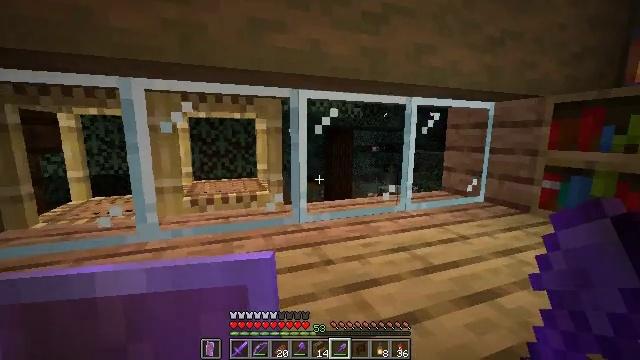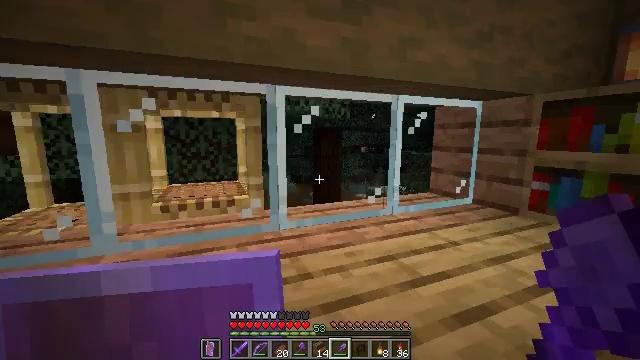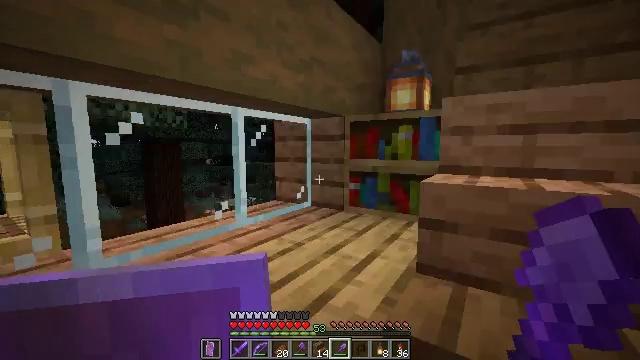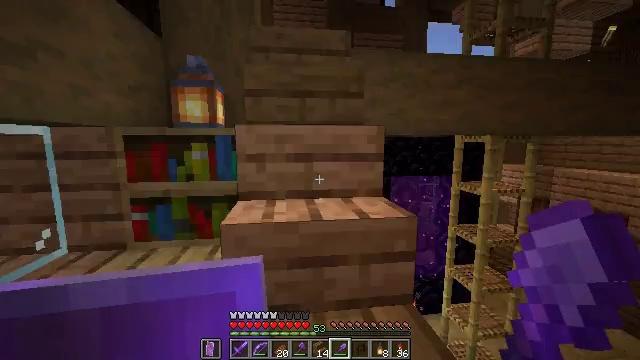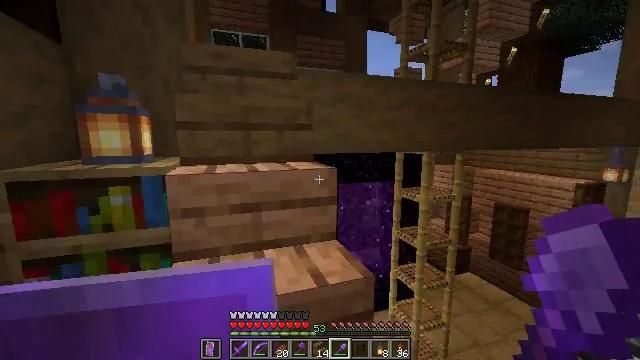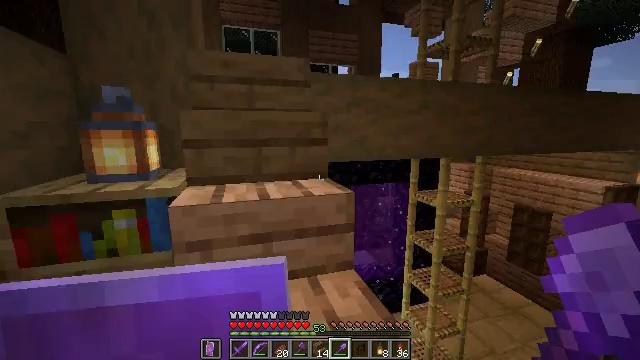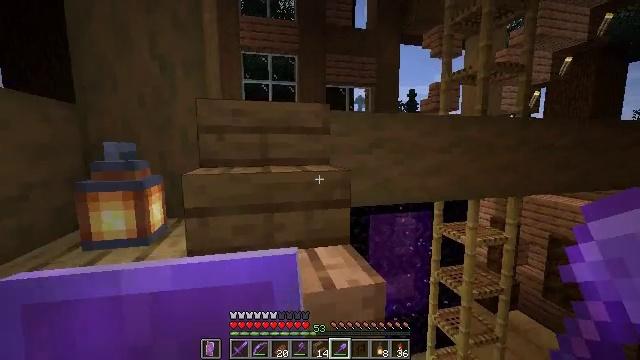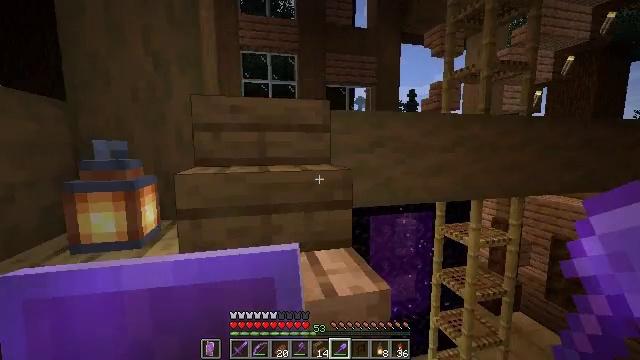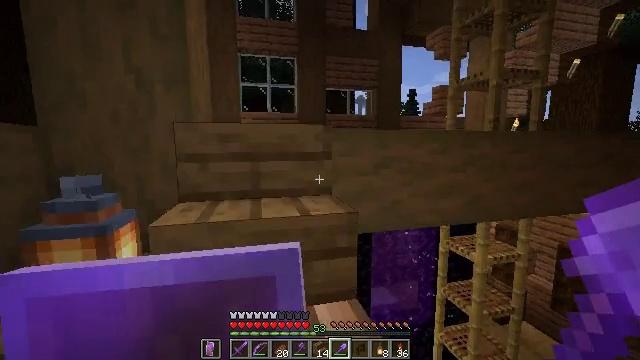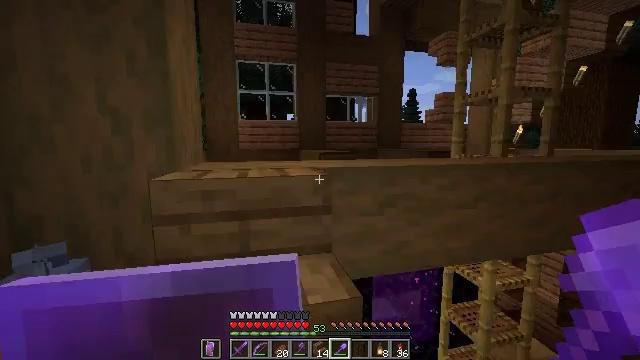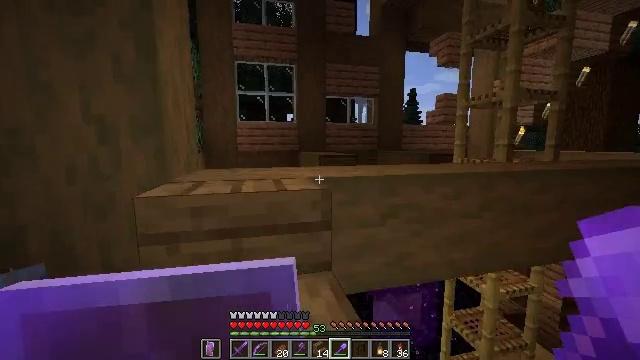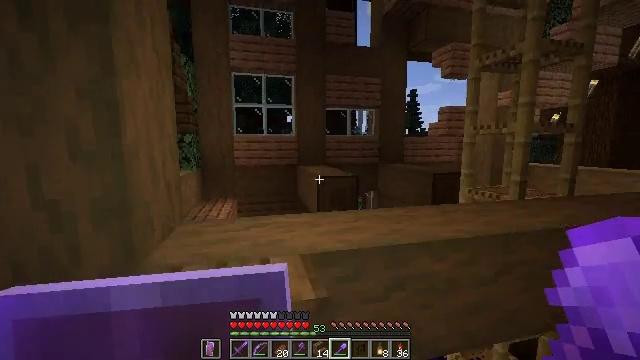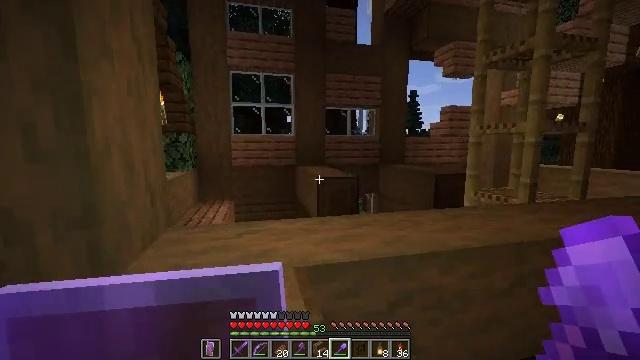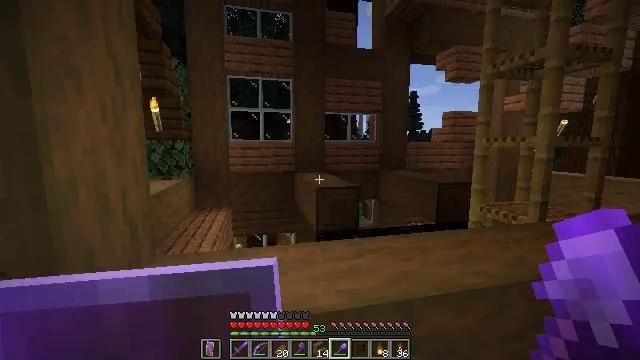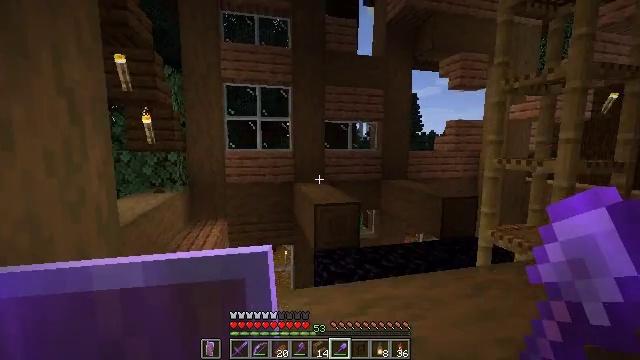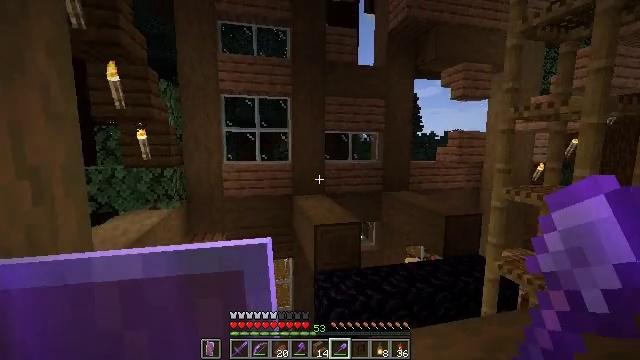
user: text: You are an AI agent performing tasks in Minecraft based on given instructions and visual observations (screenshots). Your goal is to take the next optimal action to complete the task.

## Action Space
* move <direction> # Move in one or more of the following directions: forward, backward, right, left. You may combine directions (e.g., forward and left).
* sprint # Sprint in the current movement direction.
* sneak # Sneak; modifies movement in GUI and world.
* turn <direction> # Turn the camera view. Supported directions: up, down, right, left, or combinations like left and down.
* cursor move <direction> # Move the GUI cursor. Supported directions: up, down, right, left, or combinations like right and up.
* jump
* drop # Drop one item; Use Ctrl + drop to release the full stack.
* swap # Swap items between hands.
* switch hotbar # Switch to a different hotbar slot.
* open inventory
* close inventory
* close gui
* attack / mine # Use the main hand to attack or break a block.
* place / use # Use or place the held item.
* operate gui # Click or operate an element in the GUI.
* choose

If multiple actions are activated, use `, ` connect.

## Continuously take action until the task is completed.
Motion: motion action
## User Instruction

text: Hit the beehive to retrieve it.
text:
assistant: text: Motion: move forward, turn right
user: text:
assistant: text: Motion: move forward, turn right and up
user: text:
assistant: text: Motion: move forward, turn right and down
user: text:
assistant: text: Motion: move forward, turn right
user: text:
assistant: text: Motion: move forward, turn left and down
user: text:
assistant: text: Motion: move forward, turn left and up
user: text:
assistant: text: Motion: move forward
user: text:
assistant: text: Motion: move forward
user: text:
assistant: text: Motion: move forward
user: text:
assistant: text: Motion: move forward
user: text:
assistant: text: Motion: move forward
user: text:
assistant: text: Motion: move forward
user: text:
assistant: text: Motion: move forward
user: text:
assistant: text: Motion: move forward
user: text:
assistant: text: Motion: move forward
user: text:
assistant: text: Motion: move forward
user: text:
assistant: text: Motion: move forward
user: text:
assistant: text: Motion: move forward, turn left and down
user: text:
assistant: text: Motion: move forward, turn left and down
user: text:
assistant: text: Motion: no_op
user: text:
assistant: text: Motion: no_op
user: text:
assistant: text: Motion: no_op
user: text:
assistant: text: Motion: no_op
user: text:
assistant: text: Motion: no_op
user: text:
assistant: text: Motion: no_op
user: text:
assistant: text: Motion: no_op
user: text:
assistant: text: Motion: no_op
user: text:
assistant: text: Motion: no_op
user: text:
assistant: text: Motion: no_op
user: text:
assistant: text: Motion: no_op